Interaction volume radius: 5 \u00c5
Interaction volume height: 25 \u00c5
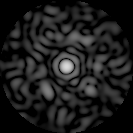
Disorder parameter: 0.8181